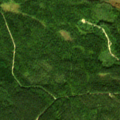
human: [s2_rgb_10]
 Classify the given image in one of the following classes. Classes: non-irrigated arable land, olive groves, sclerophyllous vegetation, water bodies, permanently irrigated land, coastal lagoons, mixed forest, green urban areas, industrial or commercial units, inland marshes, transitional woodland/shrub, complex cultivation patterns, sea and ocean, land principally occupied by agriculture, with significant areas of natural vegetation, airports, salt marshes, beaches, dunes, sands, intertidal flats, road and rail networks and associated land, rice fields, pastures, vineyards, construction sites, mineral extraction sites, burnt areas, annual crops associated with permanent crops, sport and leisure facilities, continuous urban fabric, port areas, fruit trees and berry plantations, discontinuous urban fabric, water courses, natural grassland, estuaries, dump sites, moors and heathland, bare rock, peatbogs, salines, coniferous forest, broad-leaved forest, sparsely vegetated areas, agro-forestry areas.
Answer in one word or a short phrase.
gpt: coniferous forest, mixed forest